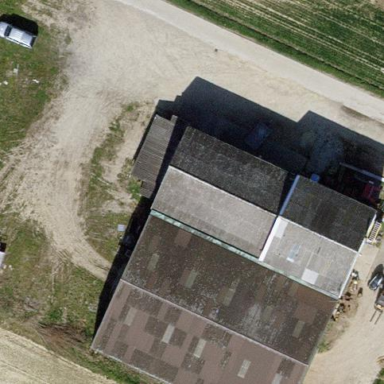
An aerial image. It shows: Farmyard area.